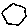
Label: hexagon